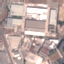
Land use / land cover class: Industrial